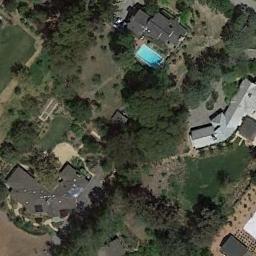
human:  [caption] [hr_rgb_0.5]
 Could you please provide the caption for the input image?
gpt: There are circular swimming pools beside this house .

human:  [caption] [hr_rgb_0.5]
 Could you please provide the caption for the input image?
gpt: There are several houses of various sizes and many trees in a sparse residential area .

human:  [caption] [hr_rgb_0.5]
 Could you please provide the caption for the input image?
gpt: The sparse residential is on the bare land next to grass and some trees .

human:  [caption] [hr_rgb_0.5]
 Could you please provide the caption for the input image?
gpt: The sparse residential  is surrounded by trees .

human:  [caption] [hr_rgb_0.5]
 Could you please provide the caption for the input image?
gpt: A sparse residential area with some green trees and several buildings .